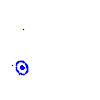
Particle: pion